Field crop: maize
Growth stage: 2
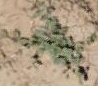
Species: convolvulus